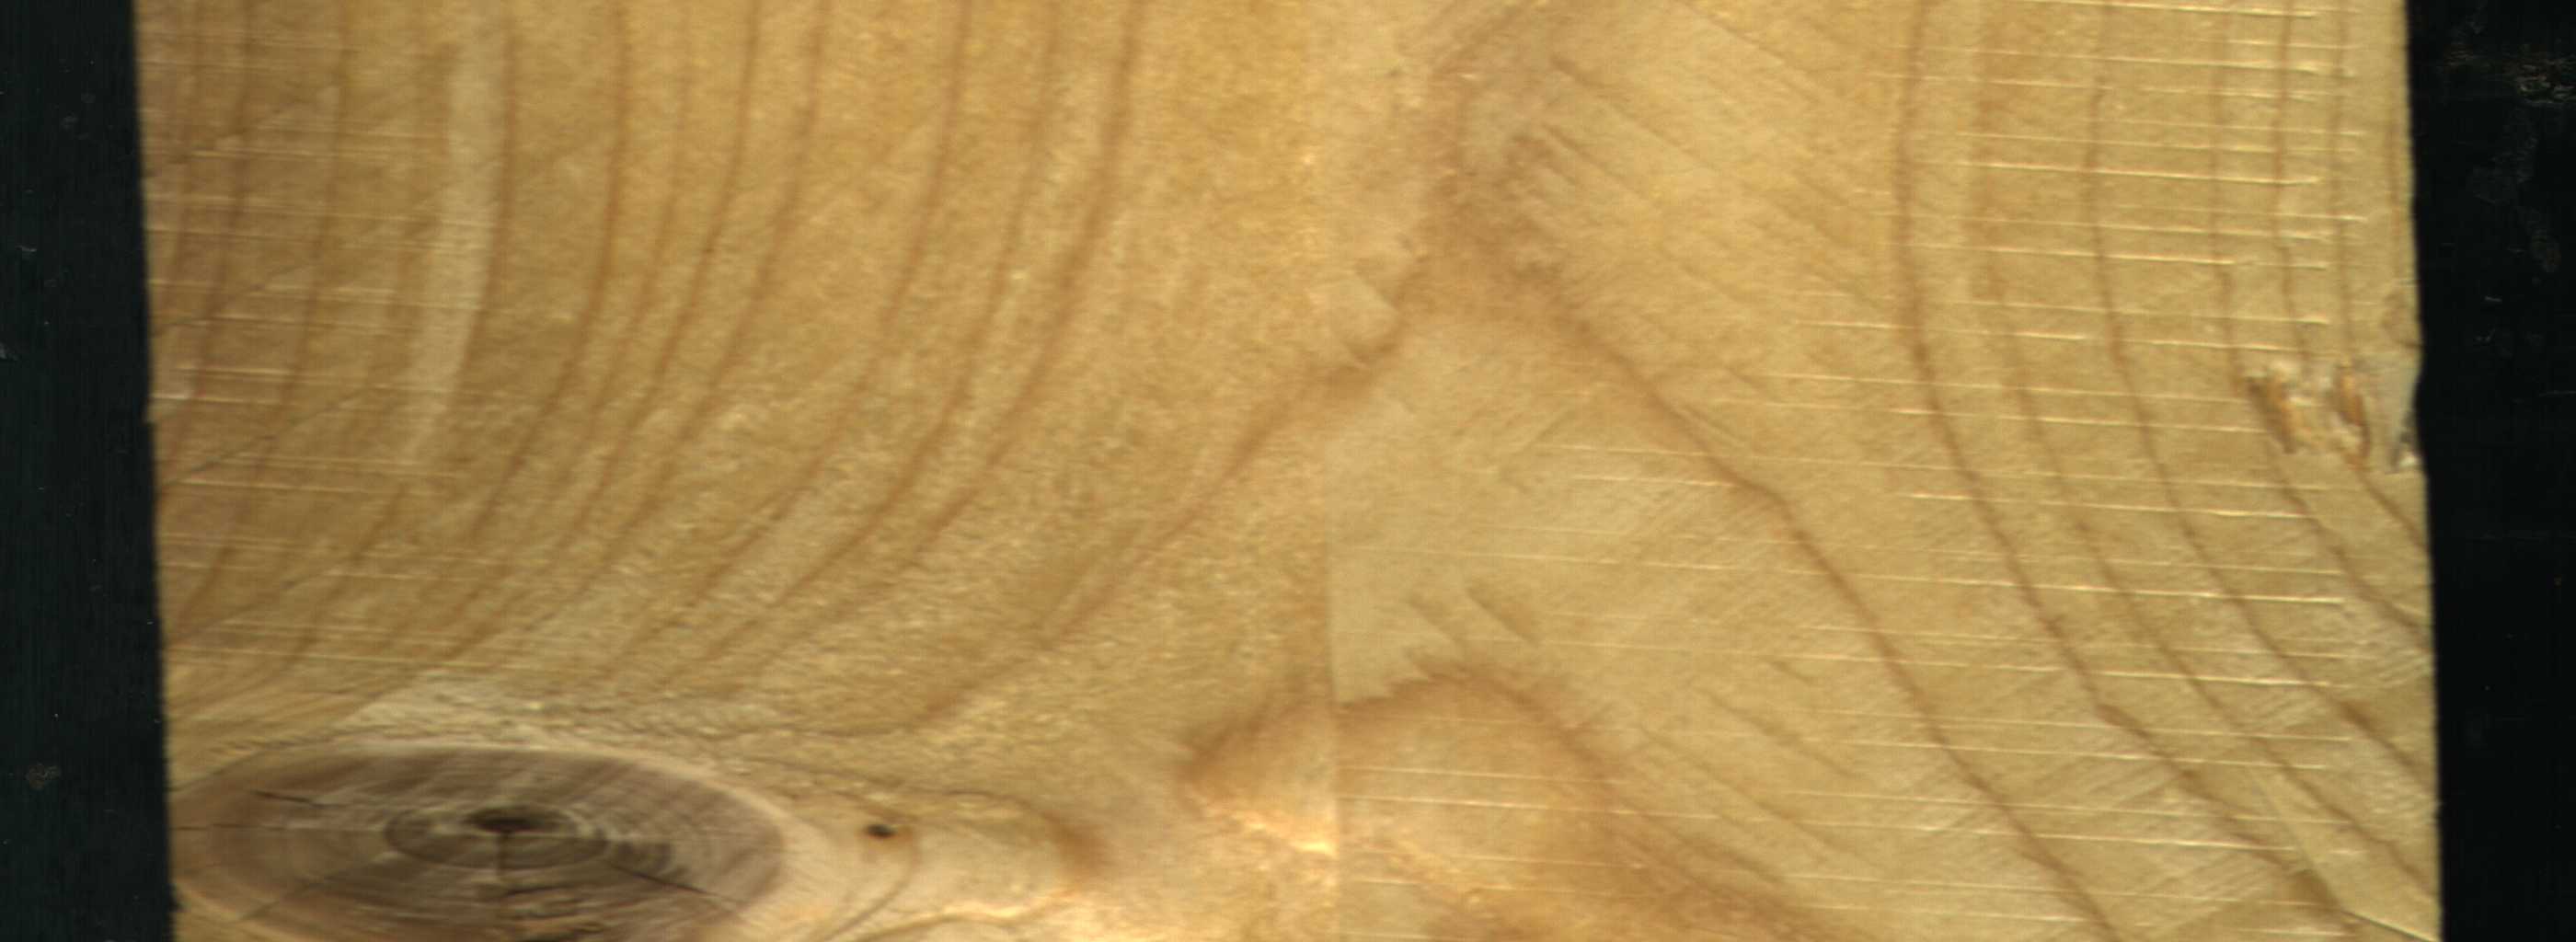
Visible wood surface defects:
Live_Knot
Live_Knot